Interaction volume radius: 5 \u00c5
Interaction volume height: 15 \u00c5
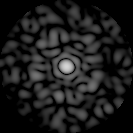
Disorder parameter: 0.8209